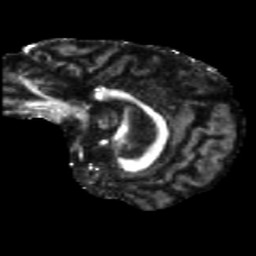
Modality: FA
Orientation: sagittal
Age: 68
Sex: female
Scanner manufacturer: siemens
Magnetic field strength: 3 T
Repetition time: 5.25 s
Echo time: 0.08 s